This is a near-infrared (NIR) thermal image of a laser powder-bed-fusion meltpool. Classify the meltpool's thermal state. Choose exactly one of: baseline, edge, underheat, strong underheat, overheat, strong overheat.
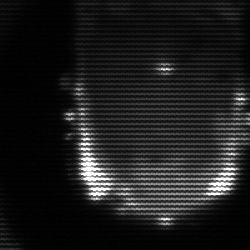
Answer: baseline